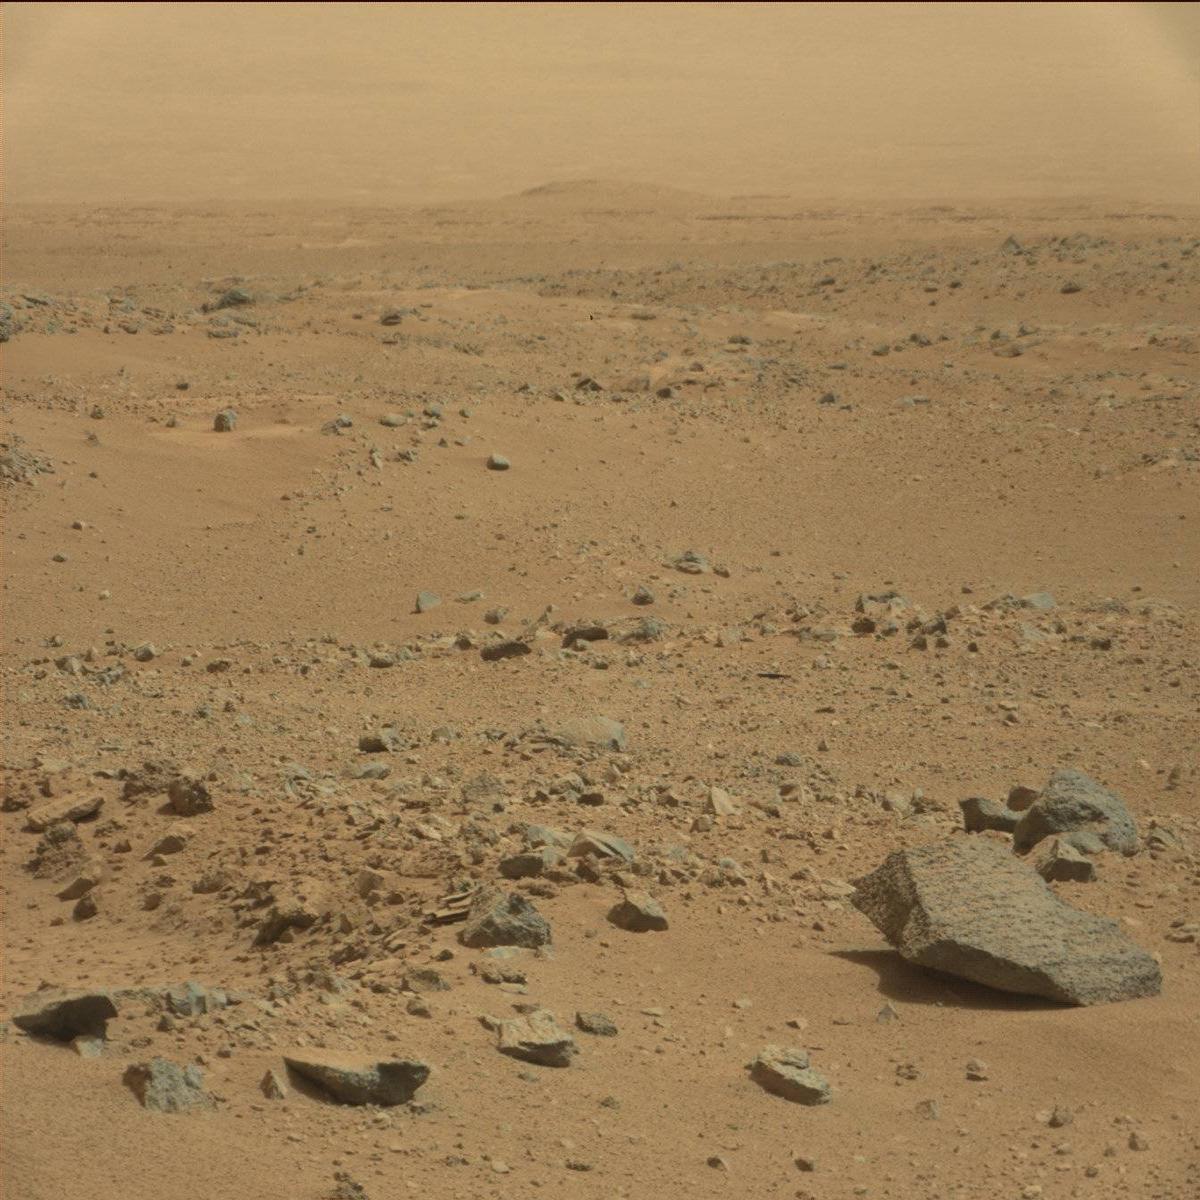
Terrain classes present: Bedrock, Ridge, Rock, Sand / Soil